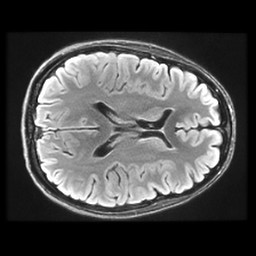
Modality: FLAIR
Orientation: axial
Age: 27
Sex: female
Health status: healthy
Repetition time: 12 s
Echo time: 0.09782 s